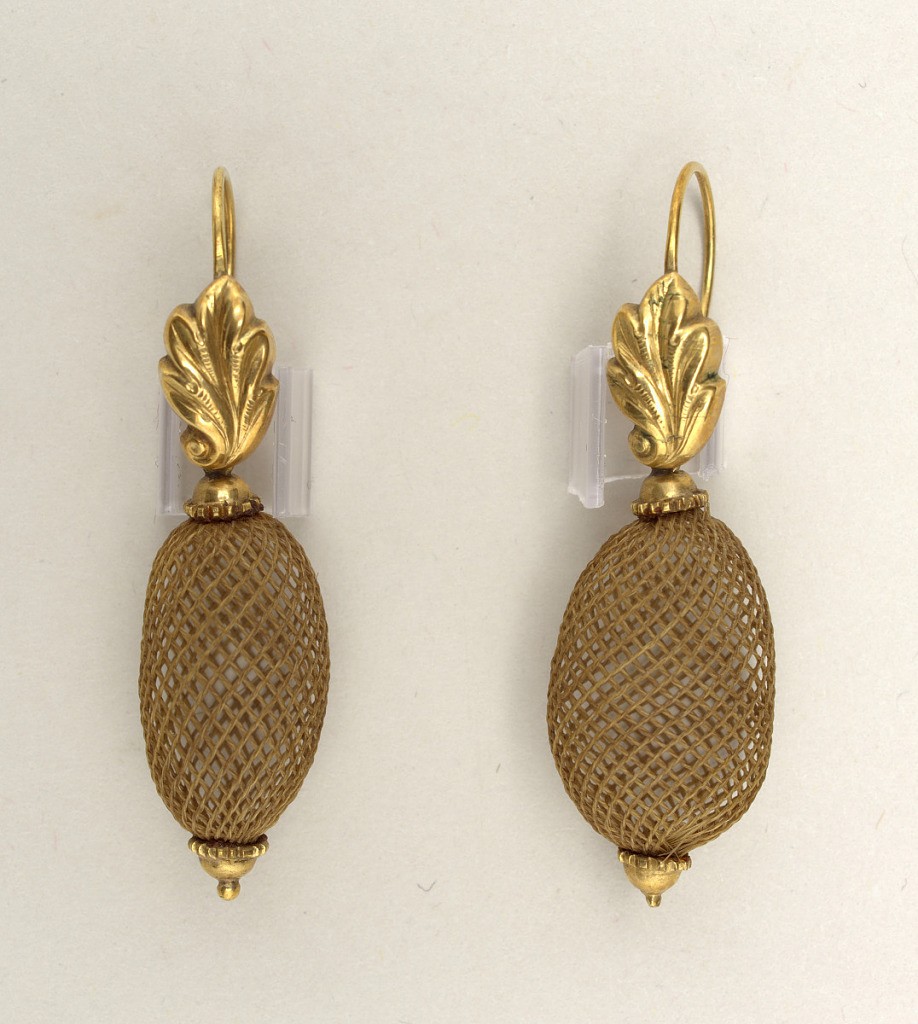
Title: Pair of earrings
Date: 1860–70
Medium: Hair, gold
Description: A pair of earrings with leafs dangling oval globes, weaved in hair, set in gold.